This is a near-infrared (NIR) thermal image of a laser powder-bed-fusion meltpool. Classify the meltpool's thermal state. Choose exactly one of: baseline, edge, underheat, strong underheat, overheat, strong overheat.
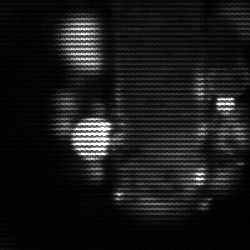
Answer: strong underheat